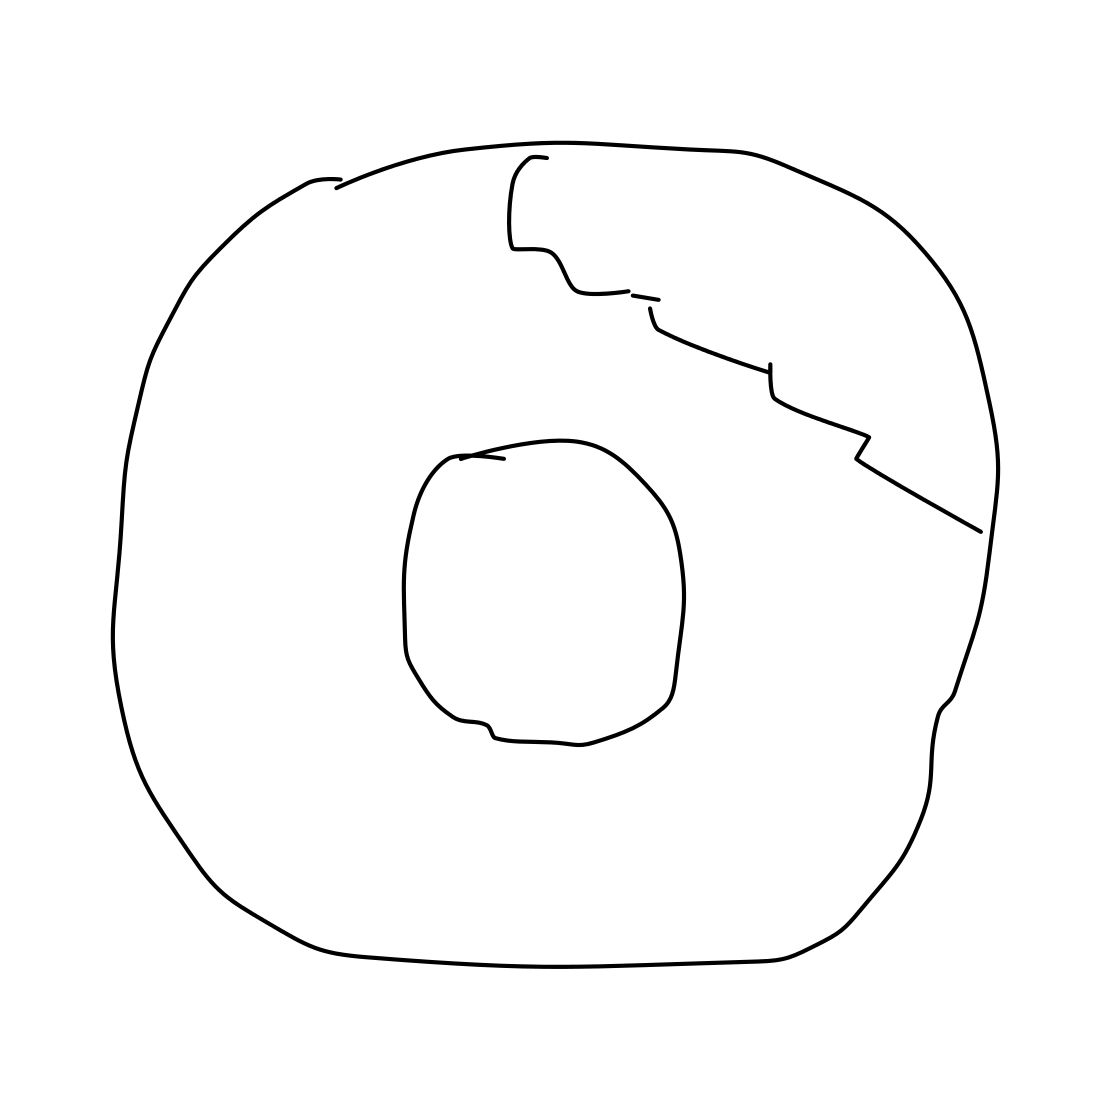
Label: donut